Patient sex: M
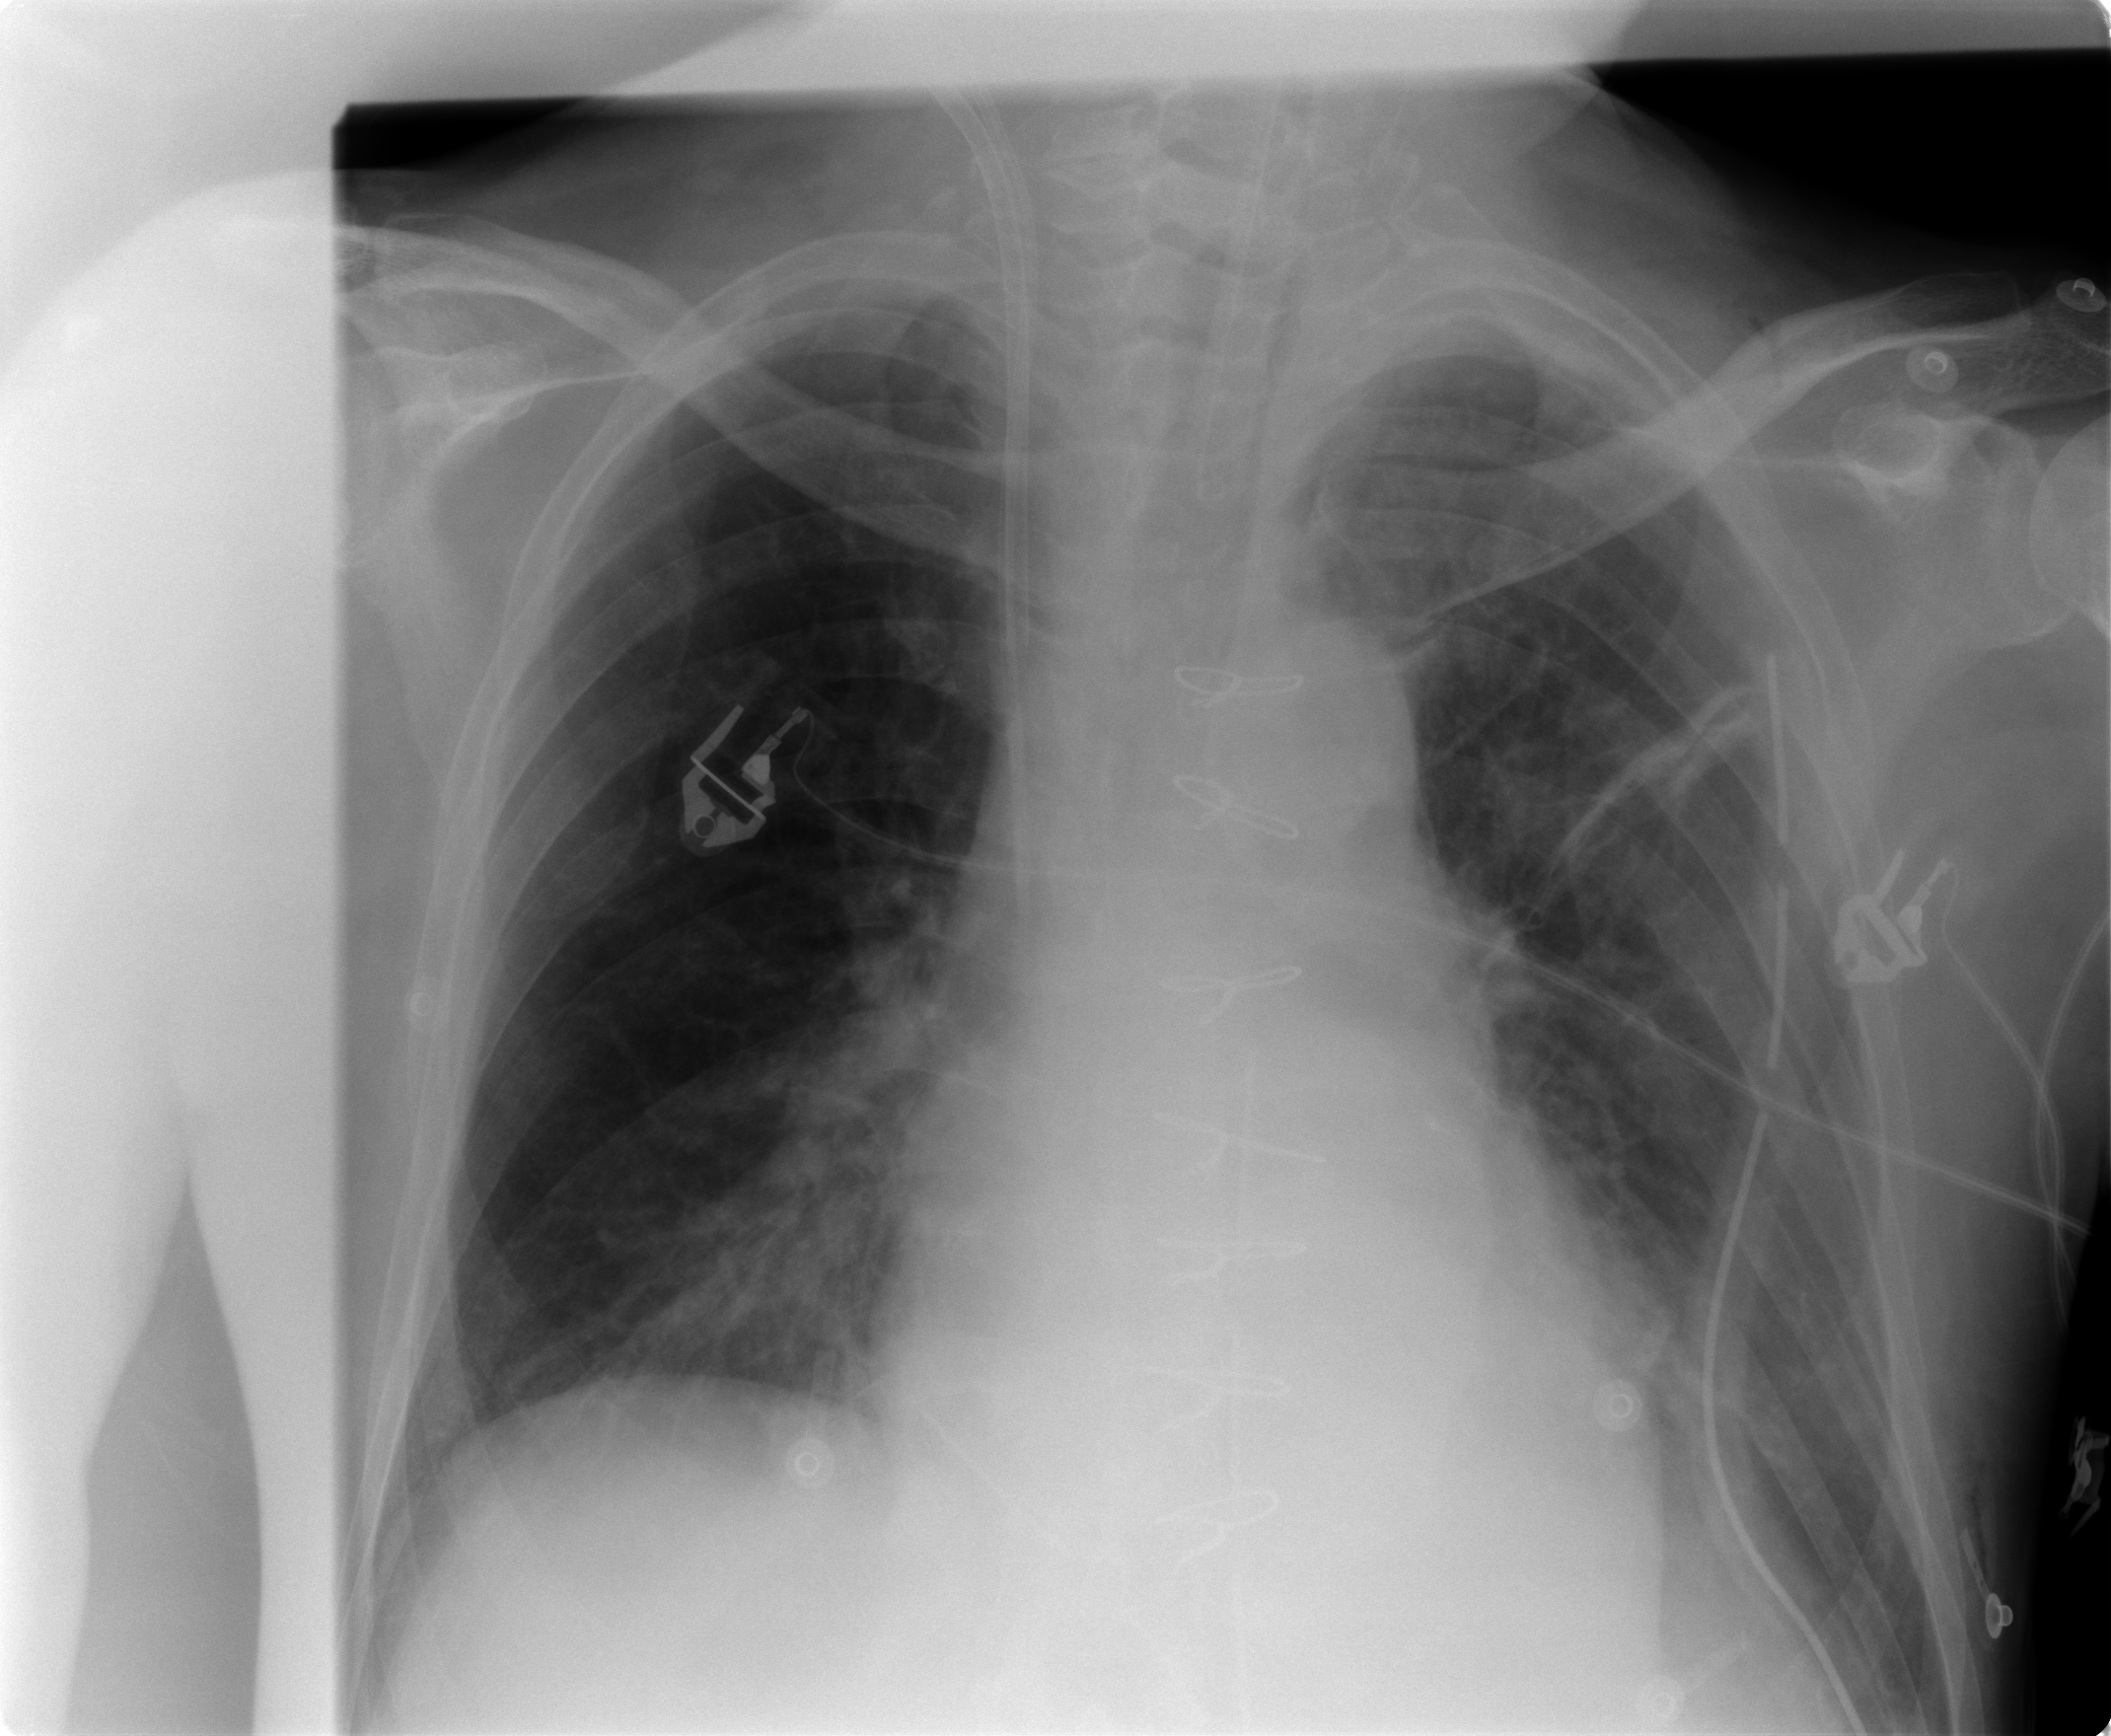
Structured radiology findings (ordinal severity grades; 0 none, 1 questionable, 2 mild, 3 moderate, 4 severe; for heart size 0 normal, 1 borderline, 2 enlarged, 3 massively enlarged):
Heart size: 2
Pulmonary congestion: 1
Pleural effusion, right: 0
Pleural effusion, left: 0
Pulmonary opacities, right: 1
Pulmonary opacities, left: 0
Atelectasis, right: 2
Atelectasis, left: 2